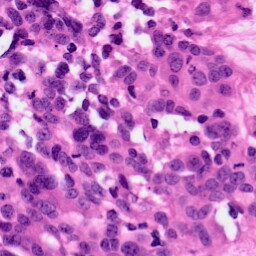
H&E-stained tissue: Ovarian